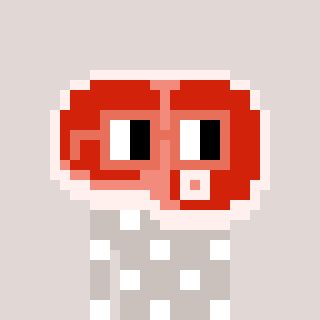
a pixel art character with square orange glasses, a steak-shaped head and a foggrey-colored body on a warm background